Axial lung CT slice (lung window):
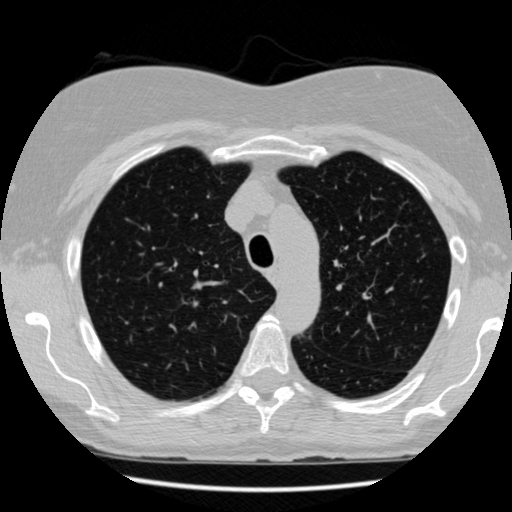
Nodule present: no